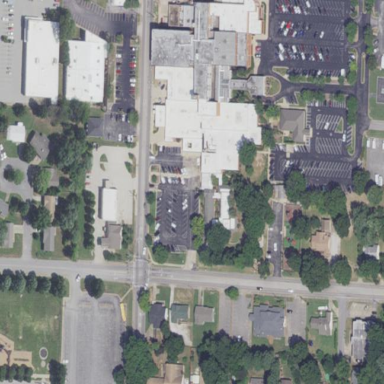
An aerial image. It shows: Social center housed in building.